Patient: sex M, age 34
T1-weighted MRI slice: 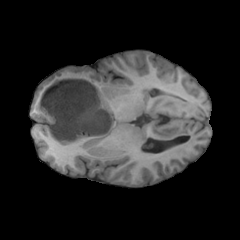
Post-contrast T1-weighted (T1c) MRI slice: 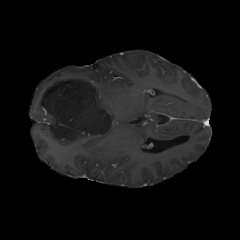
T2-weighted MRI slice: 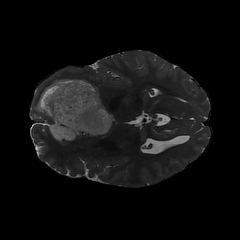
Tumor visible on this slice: yes
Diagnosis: Astrocytoma, IDH-mutant
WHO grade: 2